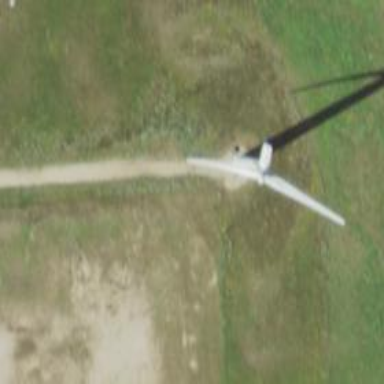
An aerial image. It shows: Wind generator in the form of horizontal axis wind turbine.